Aerial crown-view tile of a tropical tree (Barro Colorado Island, Panama), acquired 20240813:
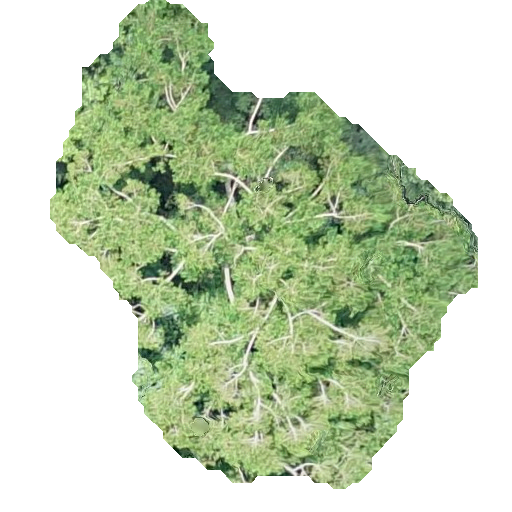
Species: Trema micranthum
GBIF accepted scientific name: Trema micranthum
Crown area: 191.032 m²